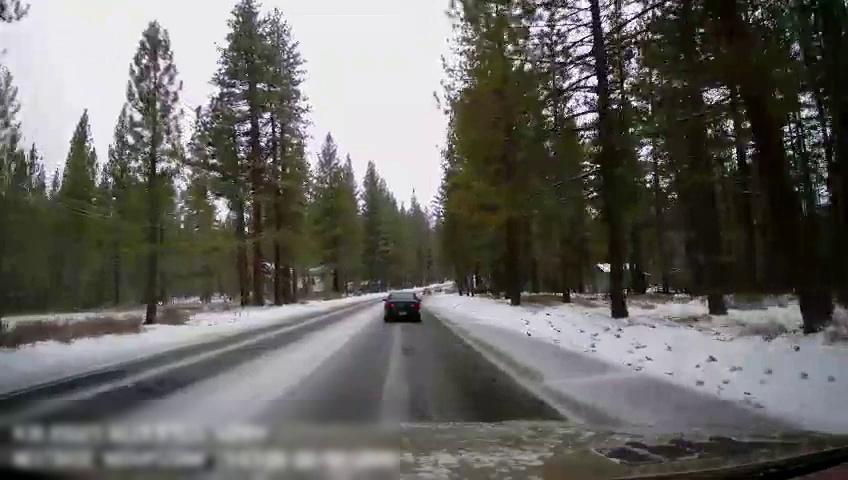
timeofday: Day
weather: Snowy
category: Drivable Space
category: Vehicles | Car
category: Lanes | Current Lane